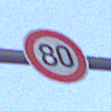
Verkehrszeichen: Geschwindigkeit80
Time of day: Midday
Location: Roofed (Underpass)
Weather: Clear
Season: NotSpecified
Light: Natural